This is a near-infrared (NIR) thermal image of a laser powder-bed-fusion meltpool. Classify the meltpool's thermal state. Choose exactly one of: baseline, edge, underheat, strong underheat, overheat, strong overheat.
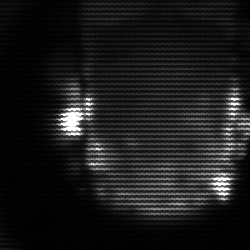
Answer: baseline